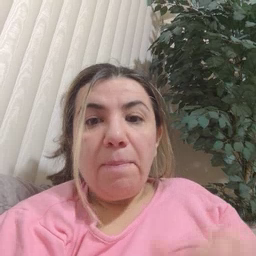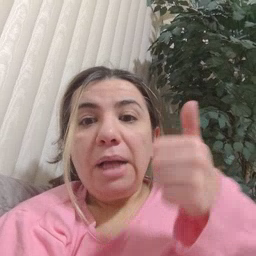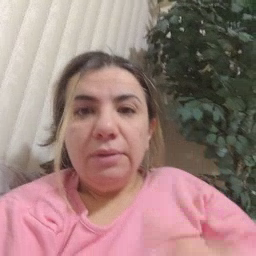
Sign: tomorrow